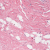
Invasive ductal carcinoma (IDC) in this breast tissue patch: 0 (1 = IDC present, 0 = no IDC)